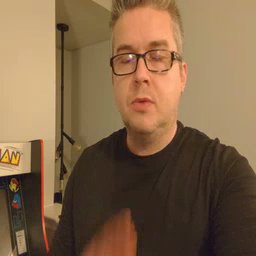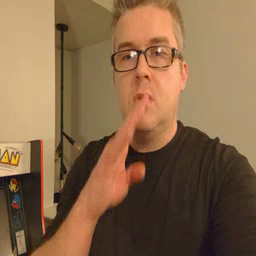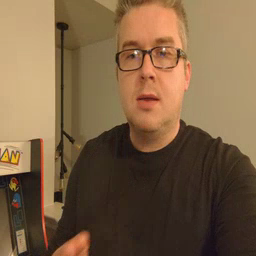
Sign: quiet